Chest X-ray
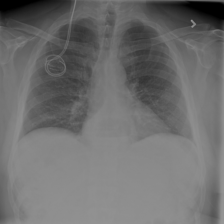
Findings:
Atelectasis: negative
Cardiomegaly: negative
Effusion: negative
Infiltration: negative
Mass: negative
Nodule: negative
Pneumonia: negative
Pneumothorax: negative
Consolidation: negative
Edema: negative
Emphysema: negative
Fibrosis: negative
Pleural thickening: negative
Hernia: positive